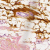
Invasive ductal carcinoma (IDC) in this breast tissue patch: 0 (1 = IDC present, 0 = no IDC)